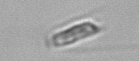
Label: Chaetoceros_throndsenii